Aerial crown-view tile of a tropical tree (Barro Colorado Island, Panama), acquired 20250317:
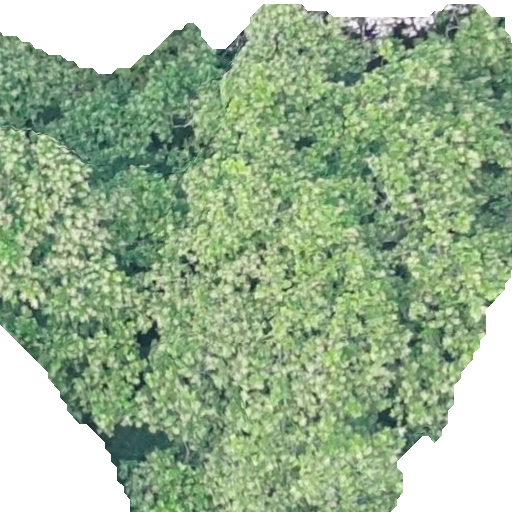
Species: Anacardium excelsum
GBIF accepted scientific name: Anacardium excelsum
Crown area: 373.742 m²